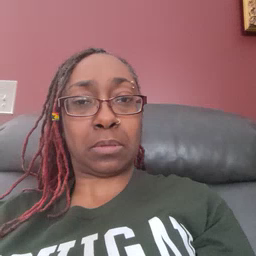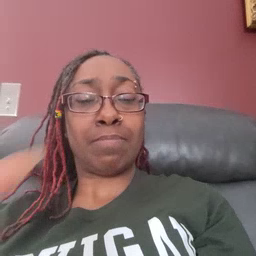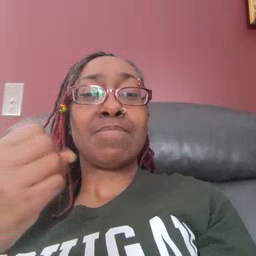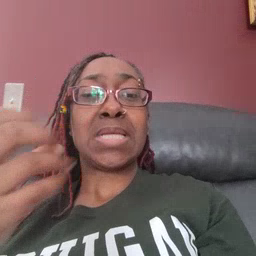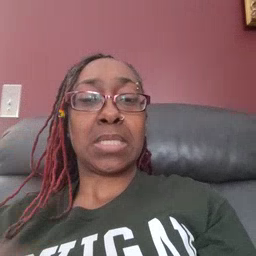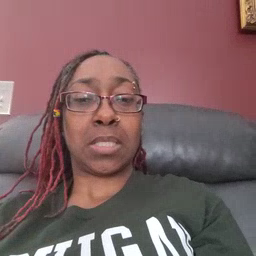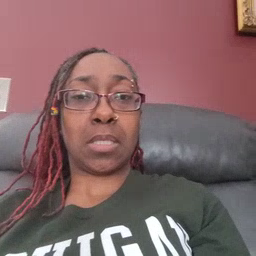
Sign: many